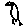
Label: bird